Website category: sports
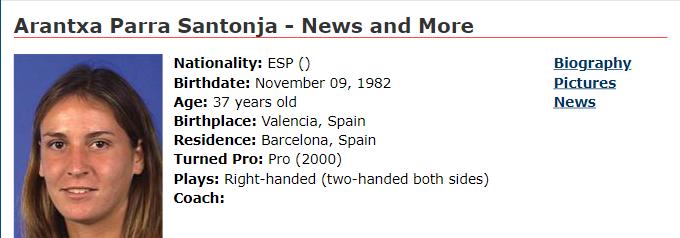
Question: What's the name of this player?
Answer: Arantxa Parra Santonja

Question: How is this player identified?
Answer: Arantxa Parra Santonja

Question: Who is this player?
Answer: Arantxa Parra Santonja

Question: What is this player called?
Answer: Arantxa Parra Santonja

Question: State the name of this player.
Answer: Arantxa Parra Santonja

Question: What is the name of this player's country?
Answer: ESP

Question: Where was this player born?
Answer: ESP

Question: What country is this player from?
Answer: ESP

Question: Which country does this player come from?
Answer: ESP

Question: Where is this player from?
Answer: ESP

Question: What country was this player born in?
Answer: ESP

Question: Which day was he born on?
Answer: November 09, 1982

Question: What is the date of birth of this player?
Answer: November 09, 1982

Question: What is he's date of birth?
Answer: November 09, 1982

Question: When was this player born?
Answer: November 09, 1982

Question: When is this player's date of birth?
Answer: November 09, 1982

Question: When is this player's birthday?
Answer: November 09, 1982

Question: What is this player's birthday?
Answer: November 09, 1982

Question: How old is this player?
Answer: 37 years old

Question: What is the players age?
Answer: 37 years old

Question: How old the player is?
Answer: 37 years old

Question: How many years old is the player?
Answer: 37 years old

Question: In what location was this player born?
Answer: Valencia, Spain

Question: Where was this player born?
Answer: Valencia, Spain

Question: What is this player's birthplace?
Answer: Valencia, Spain

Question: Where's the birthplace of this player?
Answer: Valencia, Spain

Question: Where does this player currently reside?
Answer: Barcelona, Spain

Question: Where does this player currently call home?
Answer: Barcelona, Spain

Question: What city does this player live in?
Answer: Barcelona, Spain

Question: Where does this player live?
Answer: Barcelona, Spain

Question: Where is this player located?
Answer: Barcelona, Spain

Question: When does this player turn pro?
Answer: Pro (2000)

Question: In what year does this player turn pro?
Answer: Pro (2000)

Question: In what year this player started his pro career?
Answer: Pro (2000)

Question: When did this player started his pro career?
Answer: Pro (2000)

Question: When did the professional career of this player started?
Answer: Pro (2000)

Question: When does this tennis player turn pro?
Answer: Pro (2000)

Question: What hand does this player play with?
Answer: Right-handed (two-handed both sides)

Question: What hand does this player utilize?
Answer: Right-handed (two-handed both sides)

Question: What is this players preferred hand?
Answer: Right-handed (two-handed both sides)

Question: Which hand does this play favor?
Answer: Right-handed (two-handed both sides)

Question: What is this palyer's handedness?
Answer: Right-handed (two-handed both sides)